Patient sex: M
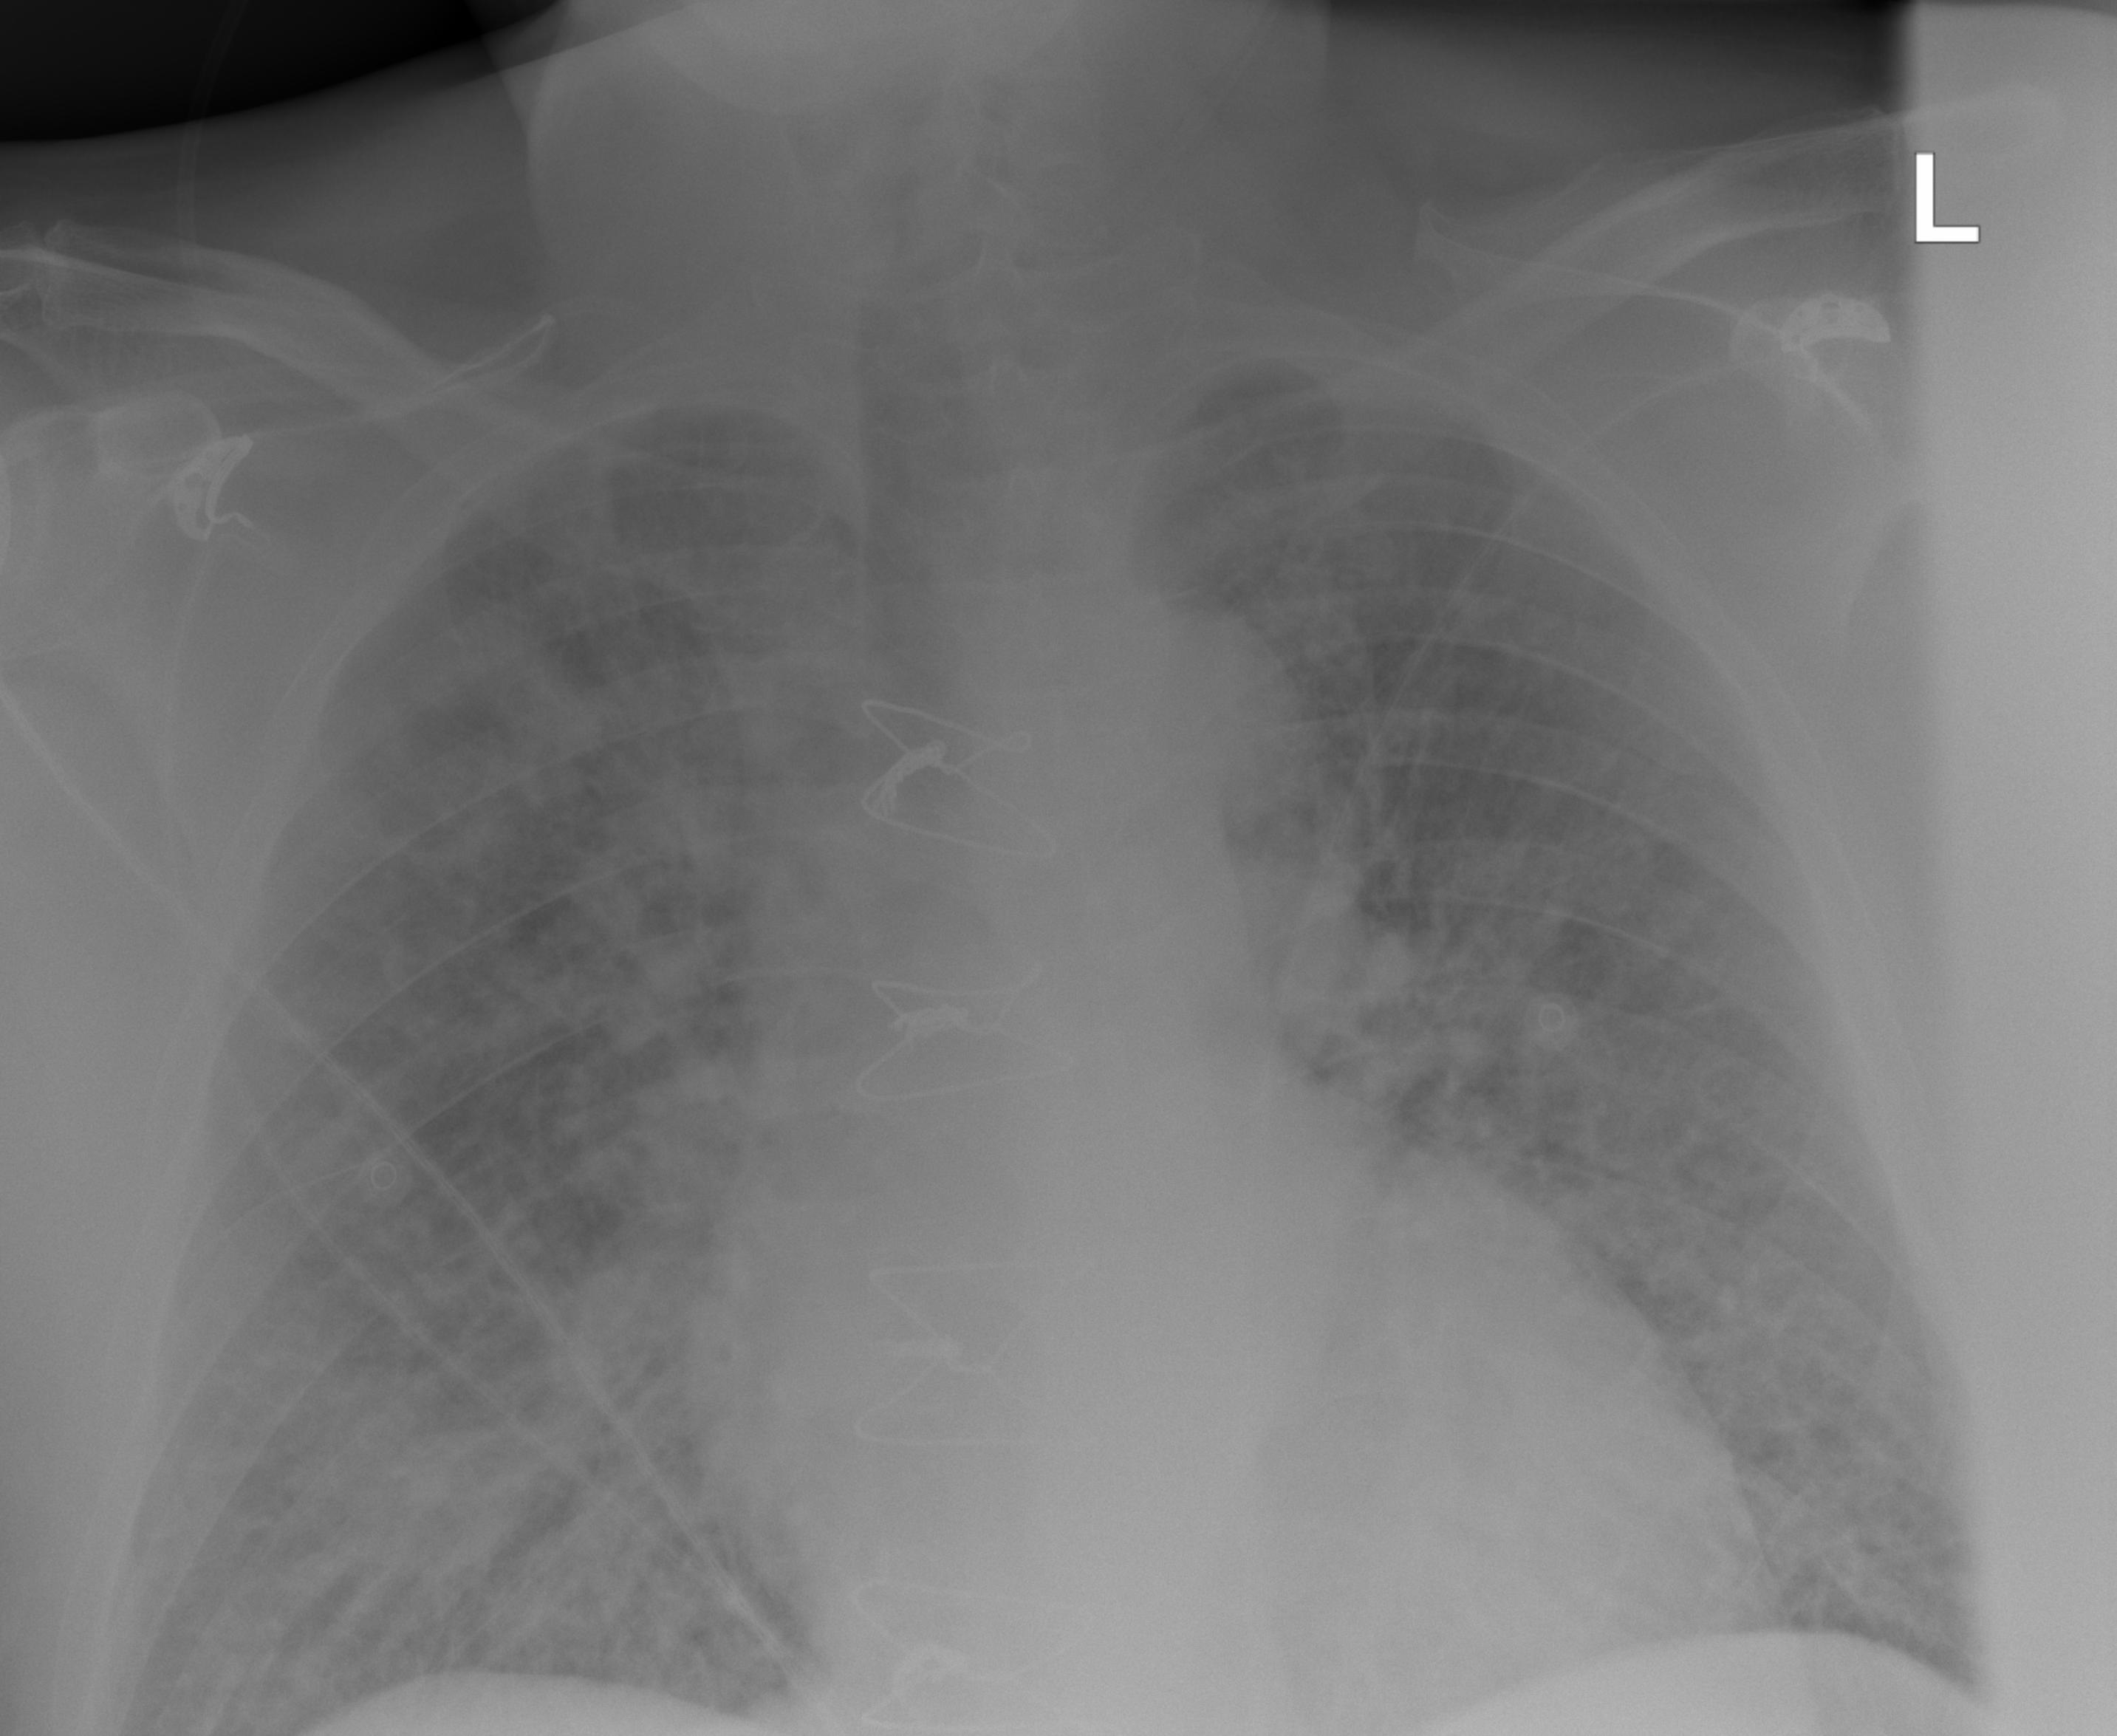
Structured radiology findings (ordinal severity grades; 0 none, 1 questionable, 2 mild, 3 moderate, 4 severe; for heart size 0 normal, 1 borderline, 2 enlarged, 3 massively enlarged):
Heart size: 1
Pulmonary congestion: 2
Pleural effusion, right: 0
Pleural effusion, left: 0
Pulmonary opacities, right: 3
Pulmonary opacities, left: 3
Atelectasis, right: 2
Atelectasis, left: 2